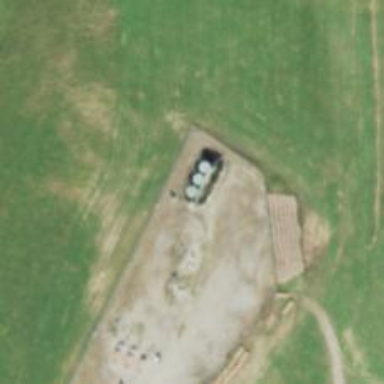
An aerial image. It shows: Storage tank with man-made structure.